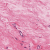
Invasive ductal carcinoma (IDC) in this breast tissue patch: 0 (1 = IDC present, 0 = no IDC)